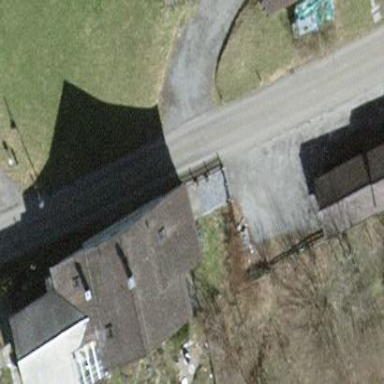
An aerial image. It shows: Simple house.